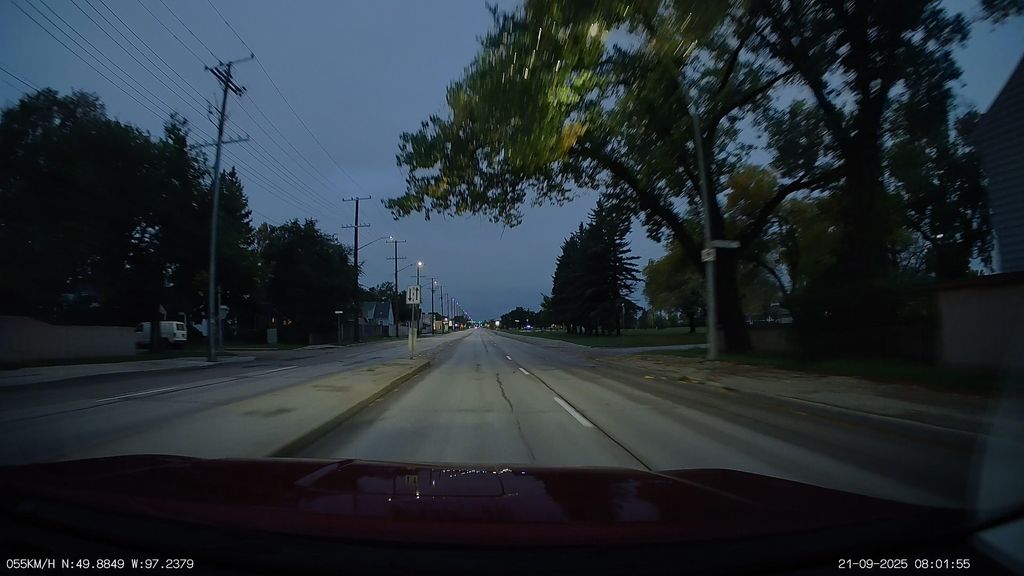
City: winnipeg